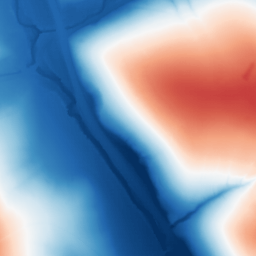
Category: trend_removal
Decomposition family: polynomial
Decomposition parameters: degree: 1
Upsampling method: sinc_hamming
Upsampling parameters: scale: 2
kernel_size: 16
Upsampling scale: 2